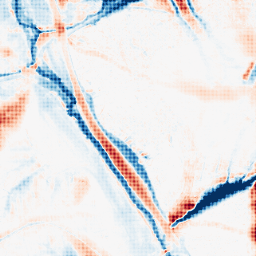
Category: morphological
Decomposition family: morphological_ellipse
Decomposition parameters: operation: average
width: 30
height: 50
Upsampling method: sinc_hamming
Upsampling parameters: scale: 8
kernel_size: 8
Upsampling scale: 8